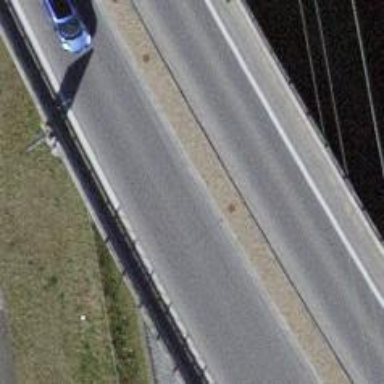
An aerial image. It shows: Trunk highway bridge.